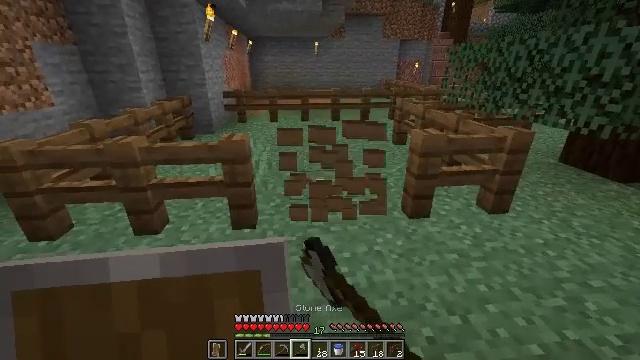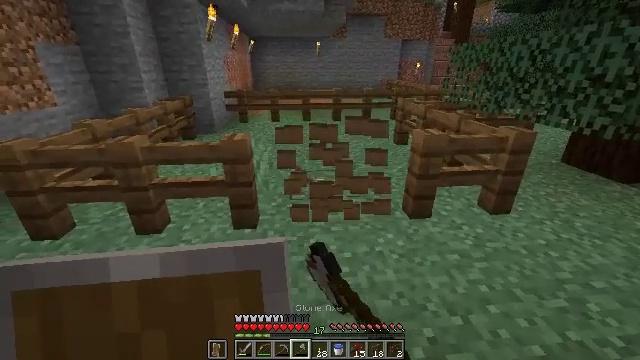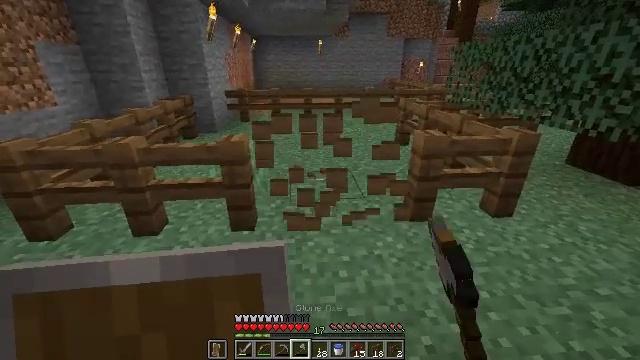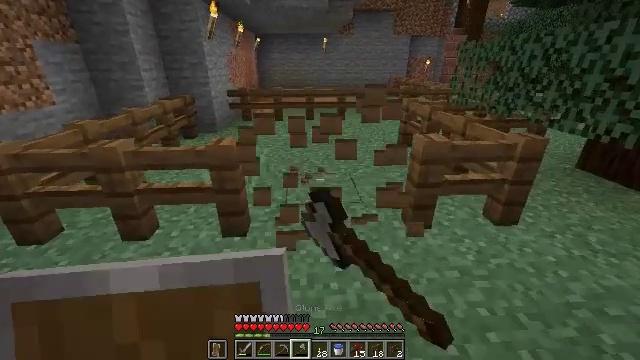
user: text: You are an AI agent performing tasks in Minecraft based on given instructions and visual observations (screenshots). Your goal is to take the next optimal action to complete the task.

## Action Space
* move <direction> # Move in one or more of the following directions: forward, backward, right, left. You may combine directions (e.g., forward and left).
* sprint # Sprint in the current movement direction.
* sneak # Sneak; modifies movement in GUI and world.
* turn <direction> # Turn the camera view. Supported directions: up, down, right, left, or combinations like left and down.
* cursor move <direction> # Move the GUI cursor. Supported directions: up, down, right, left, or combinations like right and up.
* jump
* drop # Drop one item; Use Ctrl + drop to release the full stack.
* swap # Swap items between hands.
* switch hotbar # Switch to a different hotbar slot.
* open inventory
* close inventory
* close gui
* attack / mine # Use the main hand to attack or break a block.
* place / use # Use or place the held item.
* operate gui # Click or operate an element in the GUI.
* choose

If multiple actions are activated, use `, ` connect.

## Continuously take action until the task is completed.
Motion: motion action
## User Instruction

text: Mine the spruce fence.
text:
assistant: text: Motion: attack / mine
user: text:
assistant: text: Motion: move forward and move right, attack / mine
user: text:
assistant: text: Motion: move forward and move right, turn left, attack / mine
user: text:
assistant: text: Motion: attack / mine